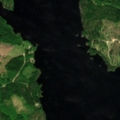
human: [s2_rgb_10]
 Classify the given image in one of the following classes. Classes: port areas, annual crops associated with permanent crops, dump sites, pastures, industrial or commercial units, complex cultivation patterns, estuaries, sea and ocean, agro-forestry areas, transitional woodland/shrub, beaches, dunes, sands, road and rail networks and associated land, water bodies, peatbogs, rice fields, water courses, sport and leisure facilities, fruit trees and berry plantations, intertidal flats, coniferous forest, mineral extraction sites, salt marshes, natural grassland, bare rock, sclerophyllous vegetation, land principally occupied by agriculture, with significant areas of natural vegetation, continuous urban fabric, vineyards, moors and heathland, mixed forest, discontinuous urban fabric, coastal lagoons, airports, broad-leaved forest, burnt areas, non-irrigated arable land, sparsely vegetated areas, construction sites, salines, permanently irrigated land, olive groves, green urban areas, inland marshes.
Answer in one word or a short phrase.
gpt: coniferous forest, mixed forest, water bodies